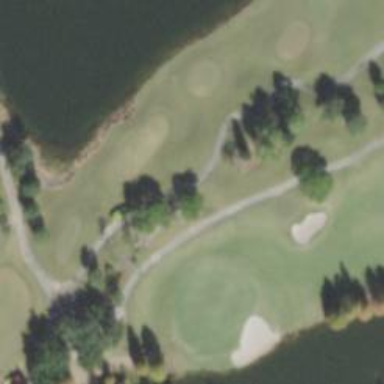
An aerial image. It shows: Service road used as golf cart path.